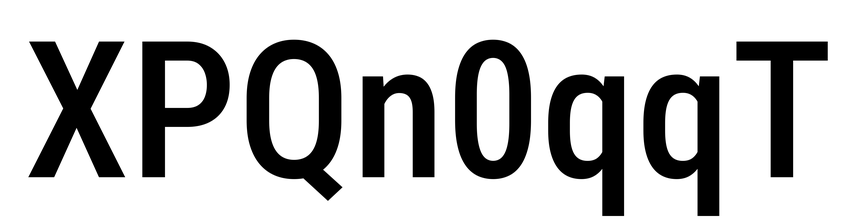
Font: Roboto_Condensed_Medium